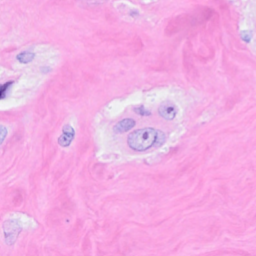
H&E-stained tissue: Breast